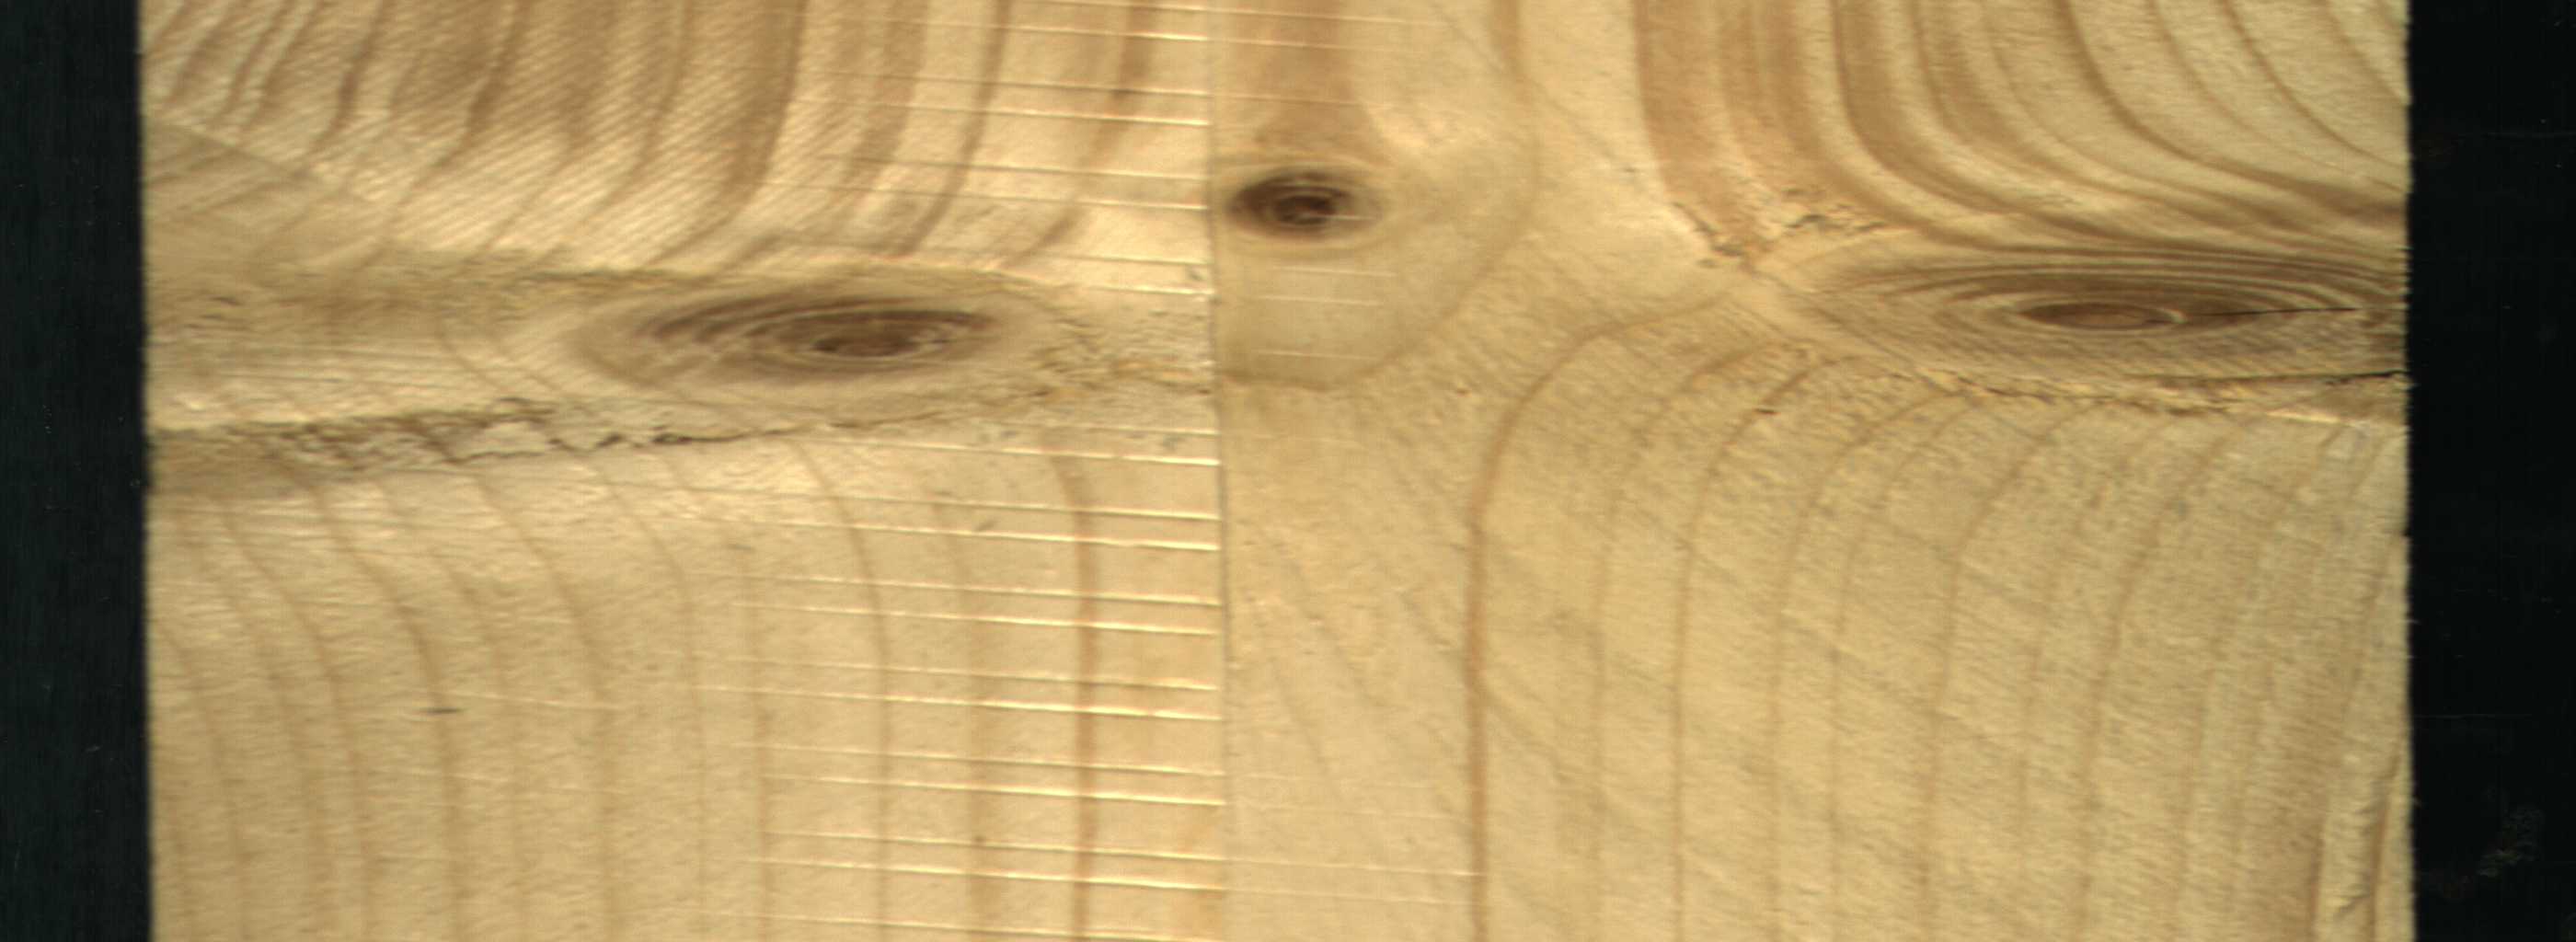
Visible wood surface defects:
Live_Knot
Live_Knot
Live_Knot